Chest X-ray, PA view. Patient: 59 years old, sex M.
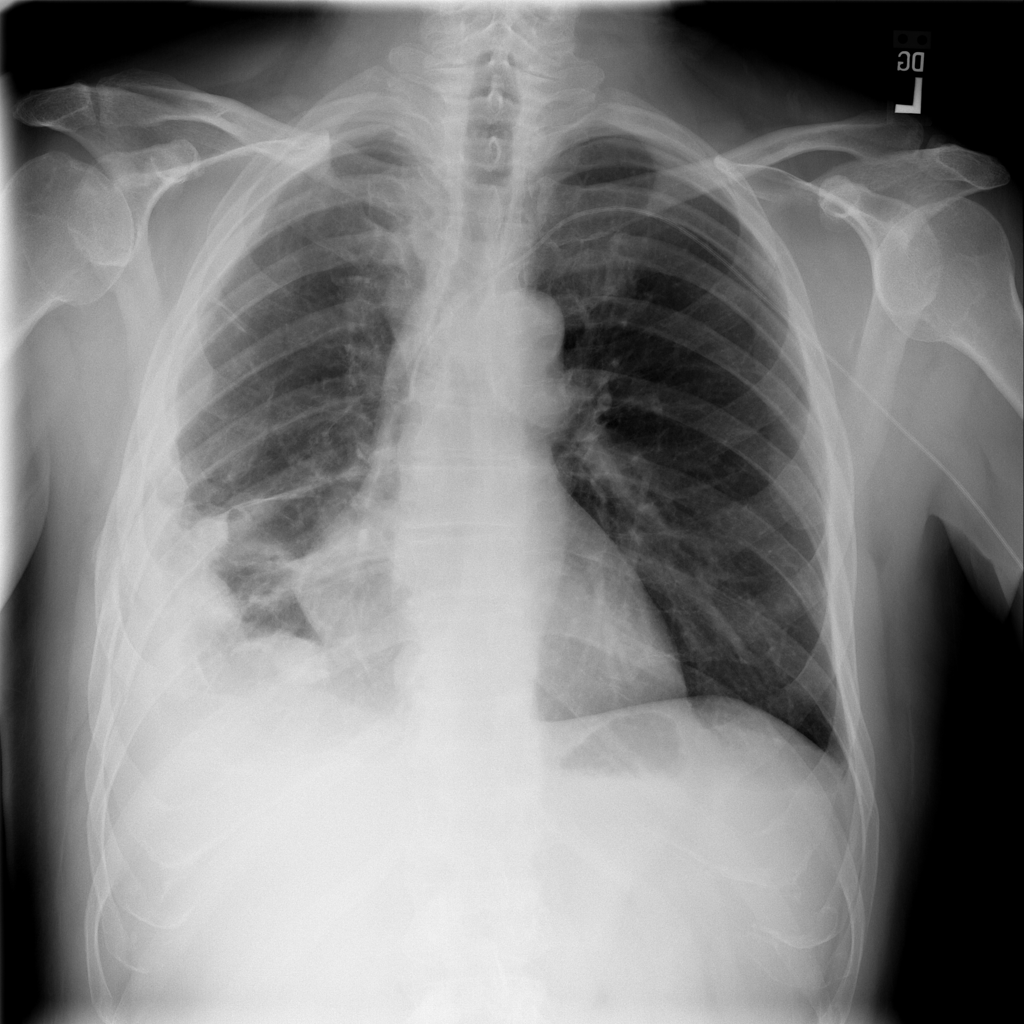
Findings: Effusion, Nodule